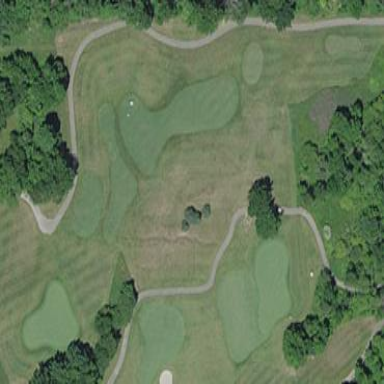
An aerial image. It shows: Rough area on grassy golf course.